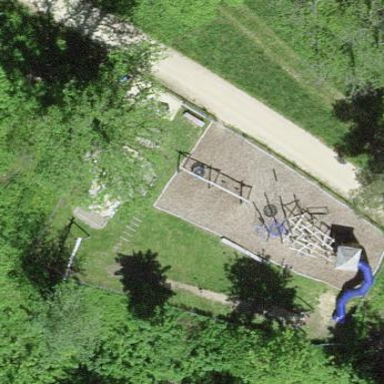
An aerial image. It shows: Playground area for leisure land.